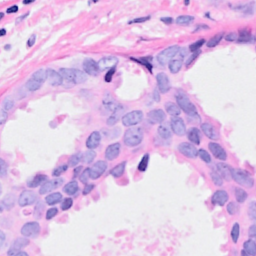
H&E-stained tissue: Breast